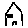
Label: house